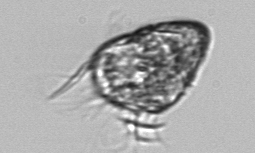
Label: Strombidium_morphotype1